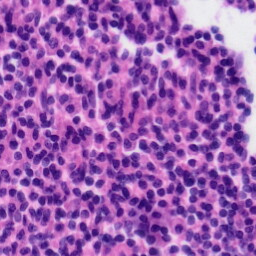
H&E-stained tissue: Tonsil